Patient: sex M, age 69
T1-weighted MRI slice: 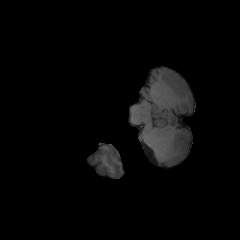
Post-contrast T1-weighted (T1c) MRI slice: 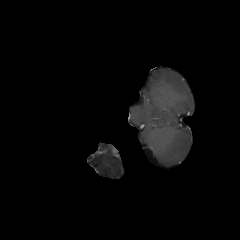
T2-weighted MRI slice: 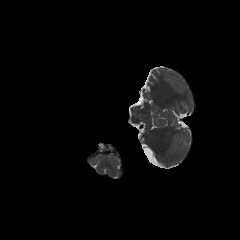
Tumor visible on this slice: no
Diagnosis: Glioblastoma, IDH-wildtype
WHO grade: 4